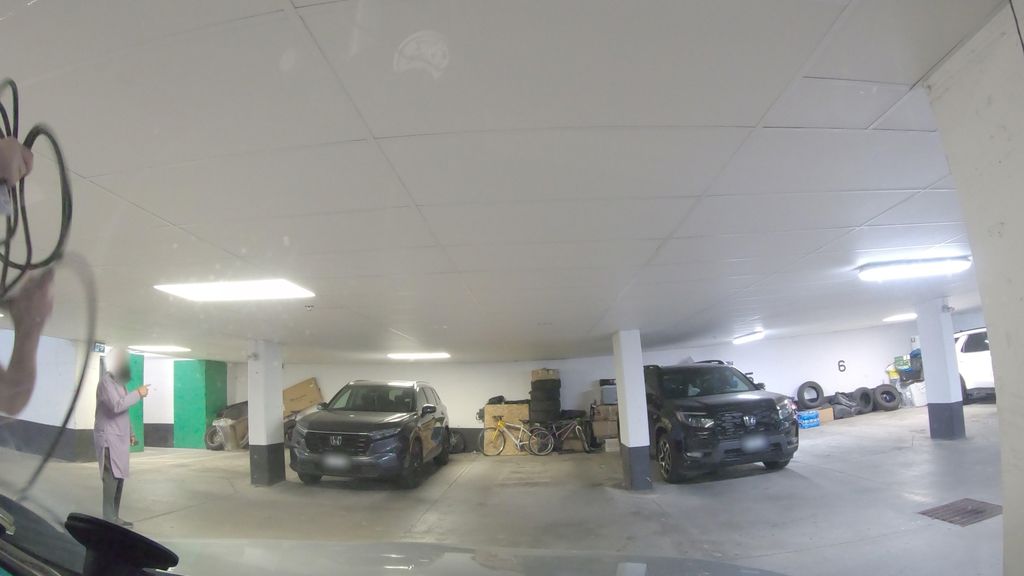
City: toronto